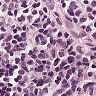
Metastatic tissue present: no